Question: I have some data like this :
(AT sql sERVER)
'''
MemberID,ParemtID,Amt,OtherInfo
1, NULL, 200,dfdsf
2, 1, 300,DFDF
3, 1, 400,DFS
4, 3, 75,NULL
'''
Now I want build <URL> like this :

Only using JS.
Above data can be passed in JSON / XML / CSV / Formatted Text
How can i generate such dynamic tree in JS only ?
Please don't suggest PHP / .NET solutions.
I would prefer a JQuery.
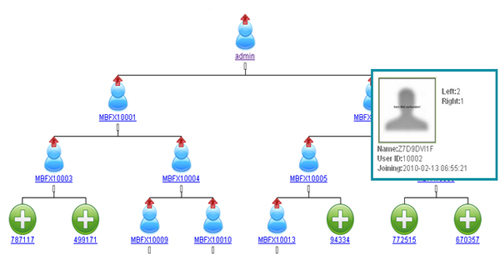
Answer: And, here you go:
<URL>
<URL>
You'll want to style it up yourself, obviously. But this should get you started:
'''
var members = [
{memberId : 1, parentId:null, amount:200, otherInfo:"blah"},
{memberId : 2, parentId:1, amount:300, otherInfo:"blah1"},
{memberId : 3, parentId:1, amount:400, otherInfo:"blah2"},
{memberId : 4, parentId:3, amount:500, otherInfo:"blah3"},
{memberId : 6, parentId:1, amount:600, otherInfo:"blah4"},
{memberId : 9, parentId:4, amount:700, otherInfo:"blah5"},
{memberId : 12, parentId:2, amount:800, otherInfo:"blah6"},
{memberId : 5, parentId:2, amount:900, otherInfo:"blah7"},
{memberId : 13, parentId:2, amount:0, otherInfo:"blah8"},
{memberId : 14, parentId:2, amount:800, otherInfo:"blah9"},
{memberId : 55, parentId:2, amount:250, otherInfo:"blah10"},
{memberId : 56, parentId:3, amount:10, otherInfo:"blah11"},
{memberId : 57, parentId:3, amount:990, otherInfo:"blah12"},
{memberId : 58, parentId:3, amount:400, otherInfo:"blah13"},
{memberId : 59, parentId:6, amount:123, otherInfo:"blah14"},
{memberId : 54, parentId:6, amount:321, otherInfo:"blah15"},
{memberId : 53, parentId:56, amount:10000, otherInfo:"blah7"},
{memberId : 52, parentId:2, amount:47, otherInfo:"blah17"},
{memberId : 51, parentId:6, amount:534, otherInfo:"blah18"},
{memberId : 50, parentId:9, amount:55943, otherInfo:"blah19"},
{memberId : 22, parentId:9, amount:2, otherInfo:"blah27"},
{memberId : 33, parentId:12, amount:-10, otherInfo:"blah677"}
];
var testImgSrc = "http://0.gravatar.com/avatar/06005cd2700c136d09e71838645d36ff?s=69&d=wavatar";
(function heya( parentId ){
// This is slow and iterates over each object everytime.
// Removing each item from the array before re-iterating
// may be faster for large datasets.
for(var i = 0; i < members.length; i++){
var member = members[i];
if(member.parentId === parentId){
var parent = parentId ? $("#containerFor" + parentId) : $("#mainContainer"),
memberId = member.memberId,
metaInfo = "<img src='"+testImgSrc+"'/>" + member.otherInfo + " ($" + member.amount + ")";
parent.append("<div class='container' id='containerFor" + memberId + "'><div class='member'>" + memberId + "<div class='metaInfo'>" + metaInfo + "</div></div></div>");
heya(memberId);
}
}
}( null ));
// makes it pretty:
// recursivley resizes all children to fit within the parent.
var pretty = function(){
var self = $(this),
children = self.children(".container"),
// subtract 4% for margin/padding/borders.
width = (100/children.length) - 2;
children
.css("width", width + "%")
.each(pretty);
};
$("#mainContainer").each(pretty);
'''
It is by no means an optimal solution. The first loop will become a nightmare for performance the more data you begin loading.